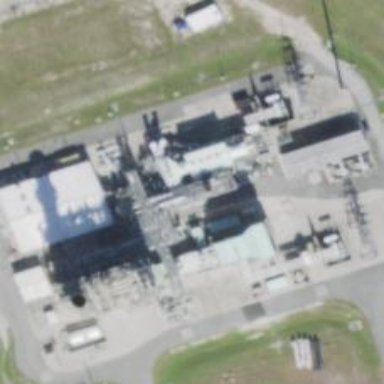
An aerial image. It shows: Gas turbine generator is in use.